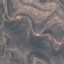
Label: HerbaceousVegetation